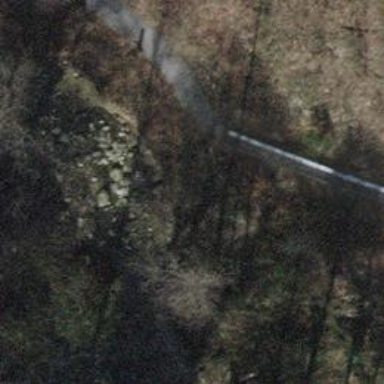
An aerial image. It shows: Steep metal bridge with steps. The track type is grade2.